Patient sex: M
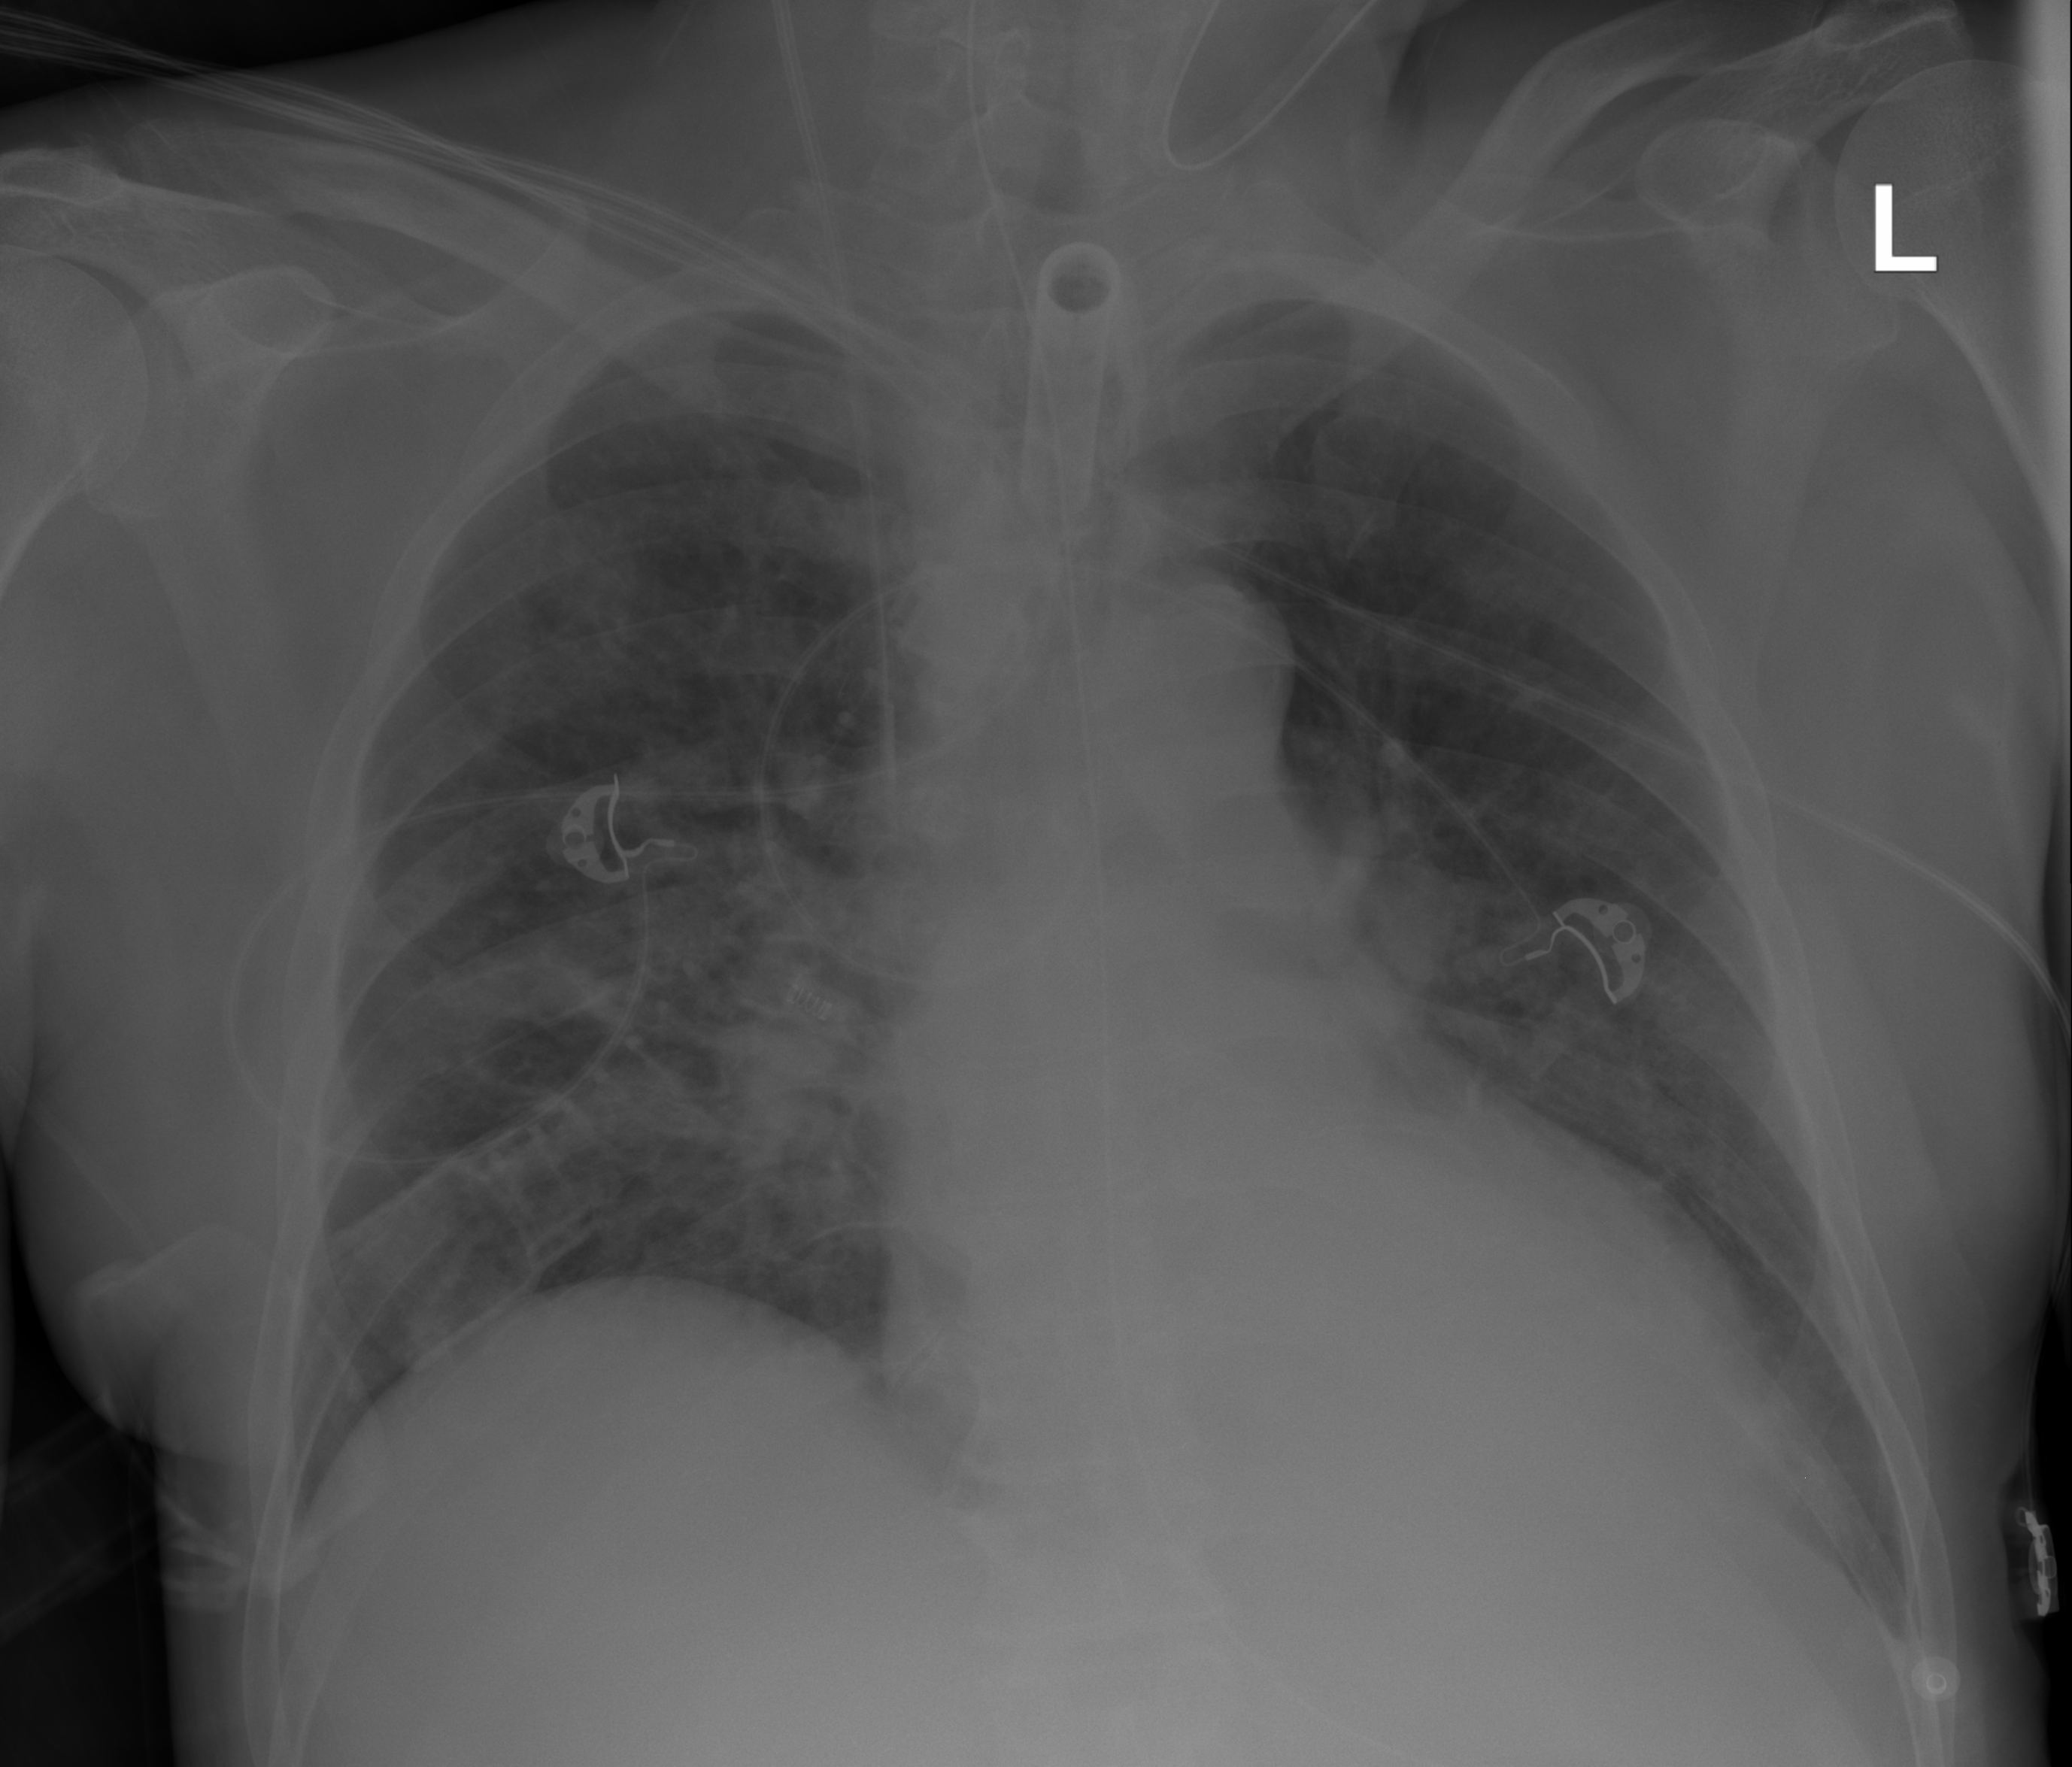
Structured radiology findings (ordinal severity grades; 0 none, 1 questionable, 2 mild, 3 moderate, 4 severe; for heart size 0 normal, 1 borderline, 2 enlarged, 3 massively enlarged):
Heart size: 1
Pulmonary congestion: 2
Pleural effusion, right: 0
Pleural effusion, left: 2
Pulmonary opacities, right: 2
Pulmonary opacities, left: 2
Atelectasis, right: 0
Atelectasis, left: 2